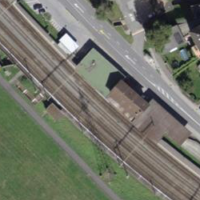
EUNIS habitat code: 57
Species observed at this site:
Chloris chloris
Passer domesticus